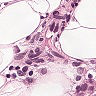
Metastatic tissue present: yes